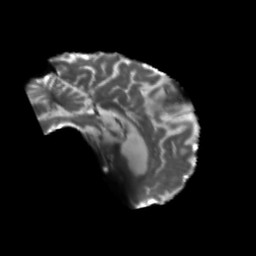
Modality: T2w
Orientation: sagittal
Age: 75
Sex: male
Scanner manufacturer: siemens
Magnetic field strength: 3 T
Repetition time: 5.25 s
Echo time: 0.08 s